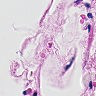
Metastatic tissue present: no